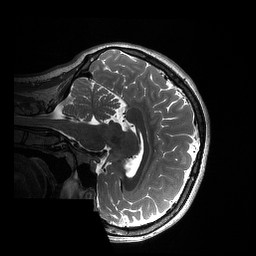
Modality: T2w
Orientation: sagittal
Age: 20
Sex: female